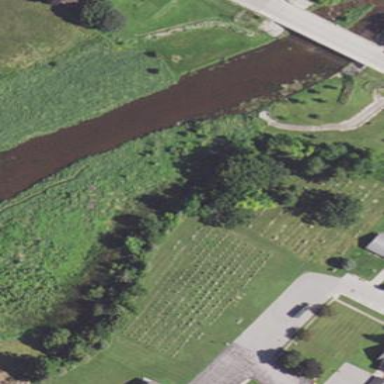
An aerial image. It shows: Cemetery.